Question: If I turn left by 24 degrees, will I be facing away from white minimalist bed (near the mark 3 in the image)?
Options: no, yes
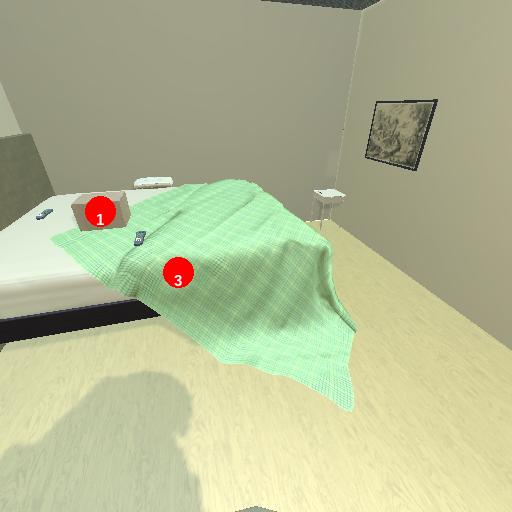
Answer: no